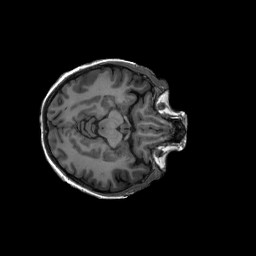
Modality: T1w
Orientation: axial
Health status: ill
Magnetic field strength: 3 T